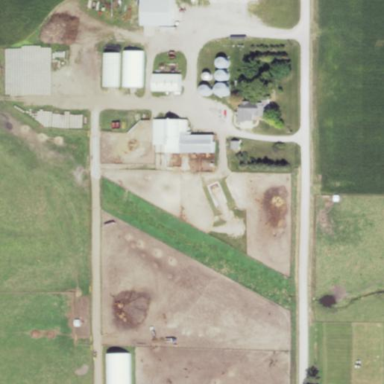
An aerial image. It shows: Farmyard area.